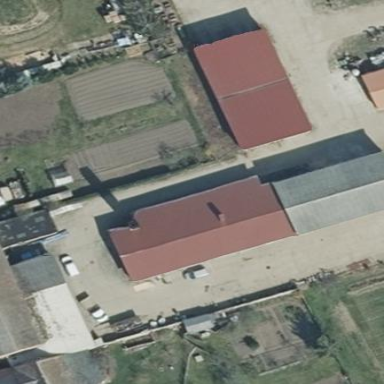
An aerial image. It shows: Commercial building.